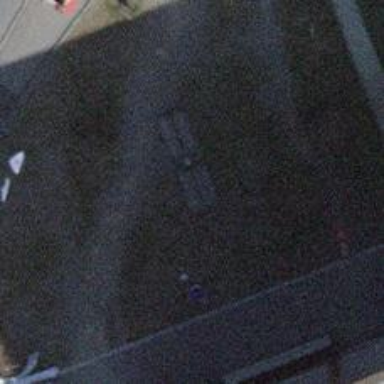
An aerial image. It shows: Bench.